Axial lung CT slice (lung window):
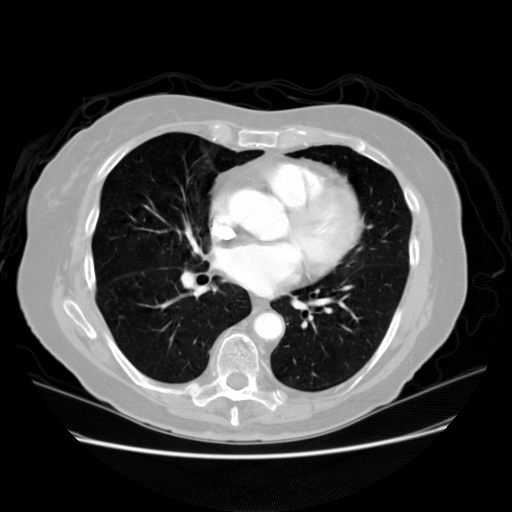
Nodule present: no